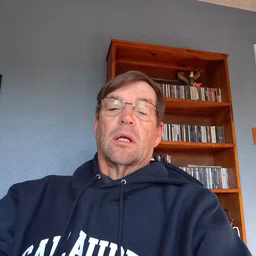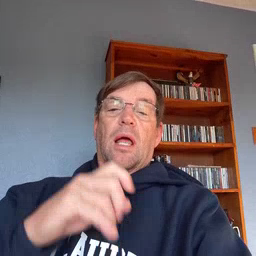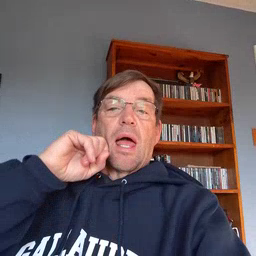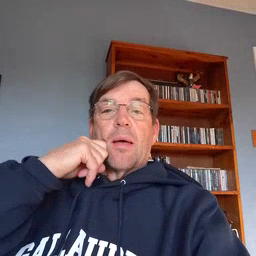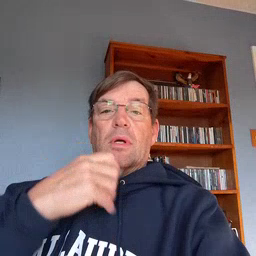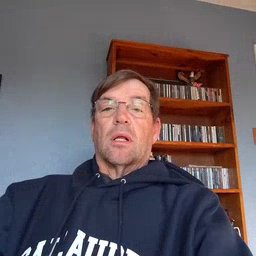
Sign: apple